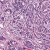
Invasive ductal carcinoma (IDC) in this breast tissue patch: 1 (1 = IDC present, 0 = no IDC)